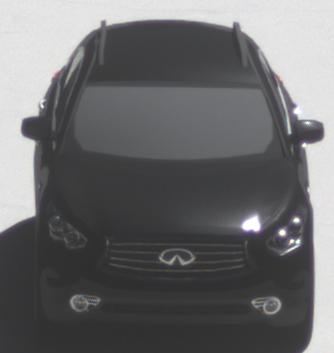
Make: Infiniti
Model: FX 37
Detailed model: FX (S51)
Model produced from: 2012/07
Model produced until: 2013/10
Doors: 5
Color: black
Road condition: dry road
Daytime: midday
Contrast: high contrast